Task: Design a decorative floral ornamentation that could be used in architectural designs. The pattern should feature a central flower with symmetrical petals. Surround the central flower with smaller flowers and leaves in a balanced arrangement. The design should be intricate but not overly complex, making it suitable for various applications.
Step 275:
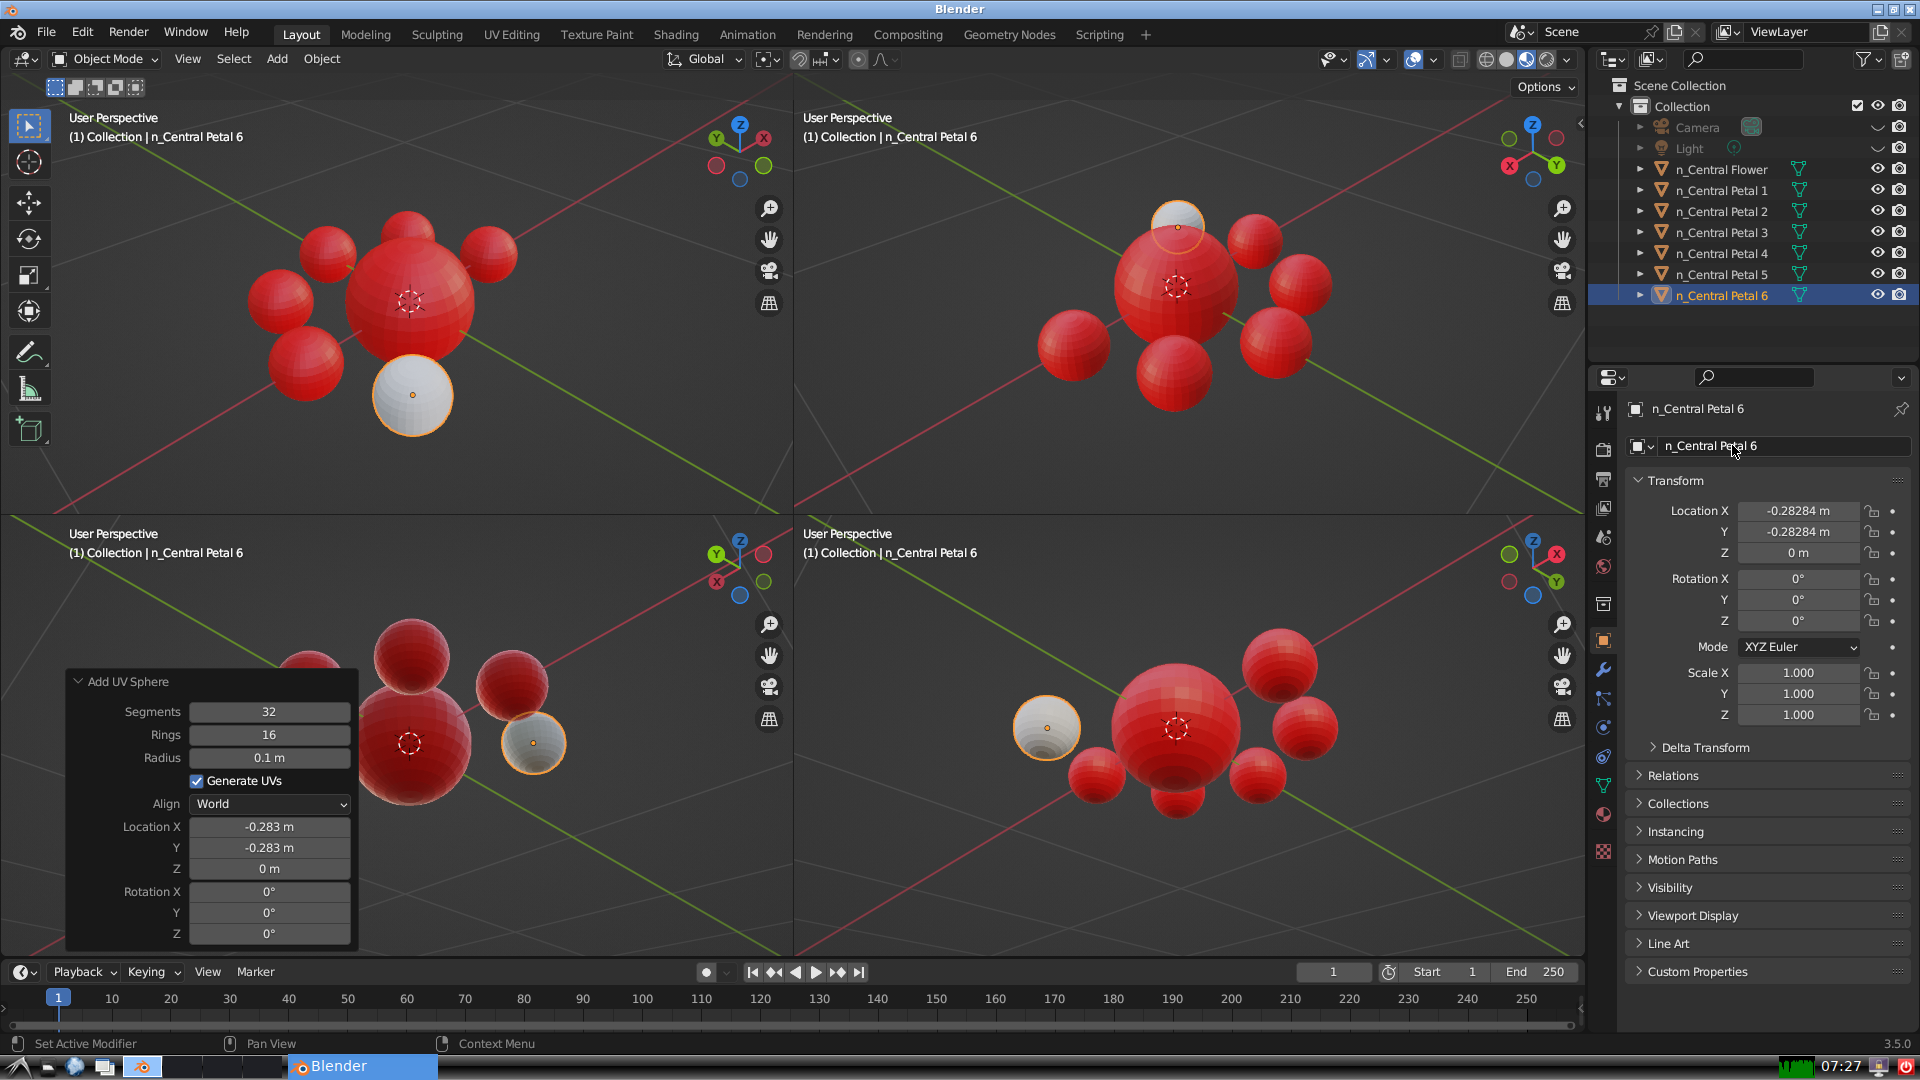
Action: {"mouse_move": [1603, 815]}